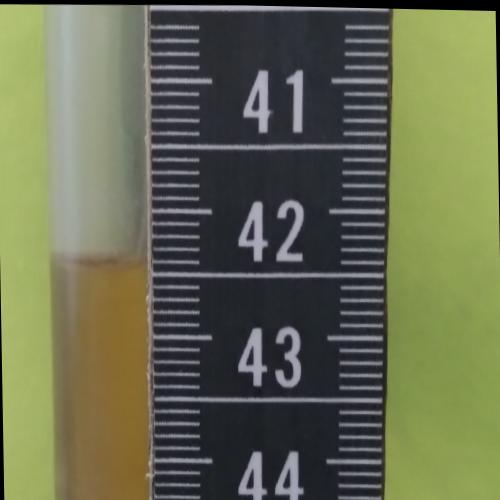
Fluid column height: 42.4 cm